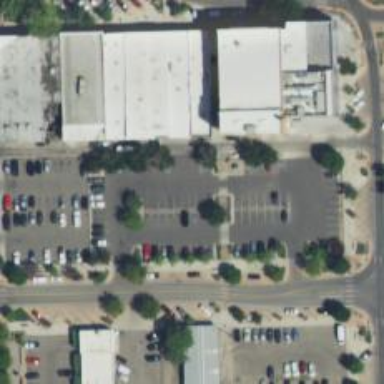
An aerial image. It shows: Parking space is available.